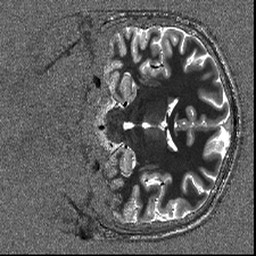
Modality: T1map
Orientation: coronal
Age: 30
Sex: male